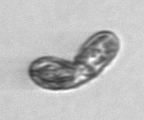
Label: Karenia